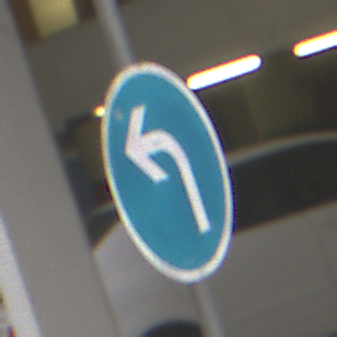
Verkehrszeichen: VorgeschriebeneFahrtrichtungLinks
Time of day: Midday
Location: Roofed (Urban)
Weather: Overcast
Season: NotSpecified
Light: Artificial